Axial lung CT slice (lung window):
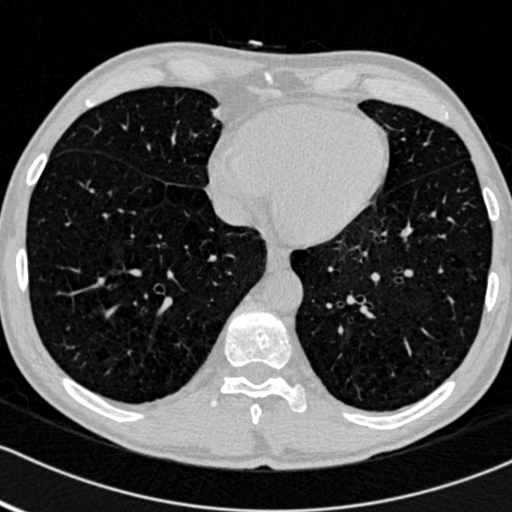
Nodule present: no